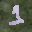
Label: 1